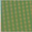
Piece: xx